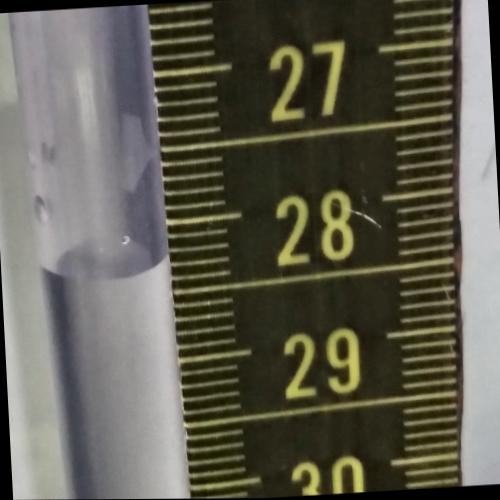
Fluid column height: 28.3 cm